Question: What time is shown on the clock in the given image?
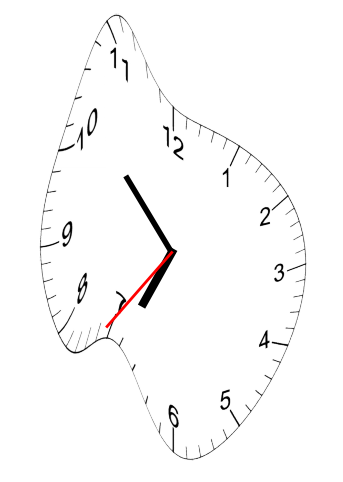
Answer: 06:52:36